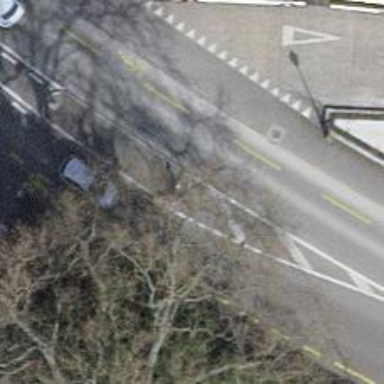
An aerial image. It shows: Secondary road with asphalt surface and designated cycle lane.